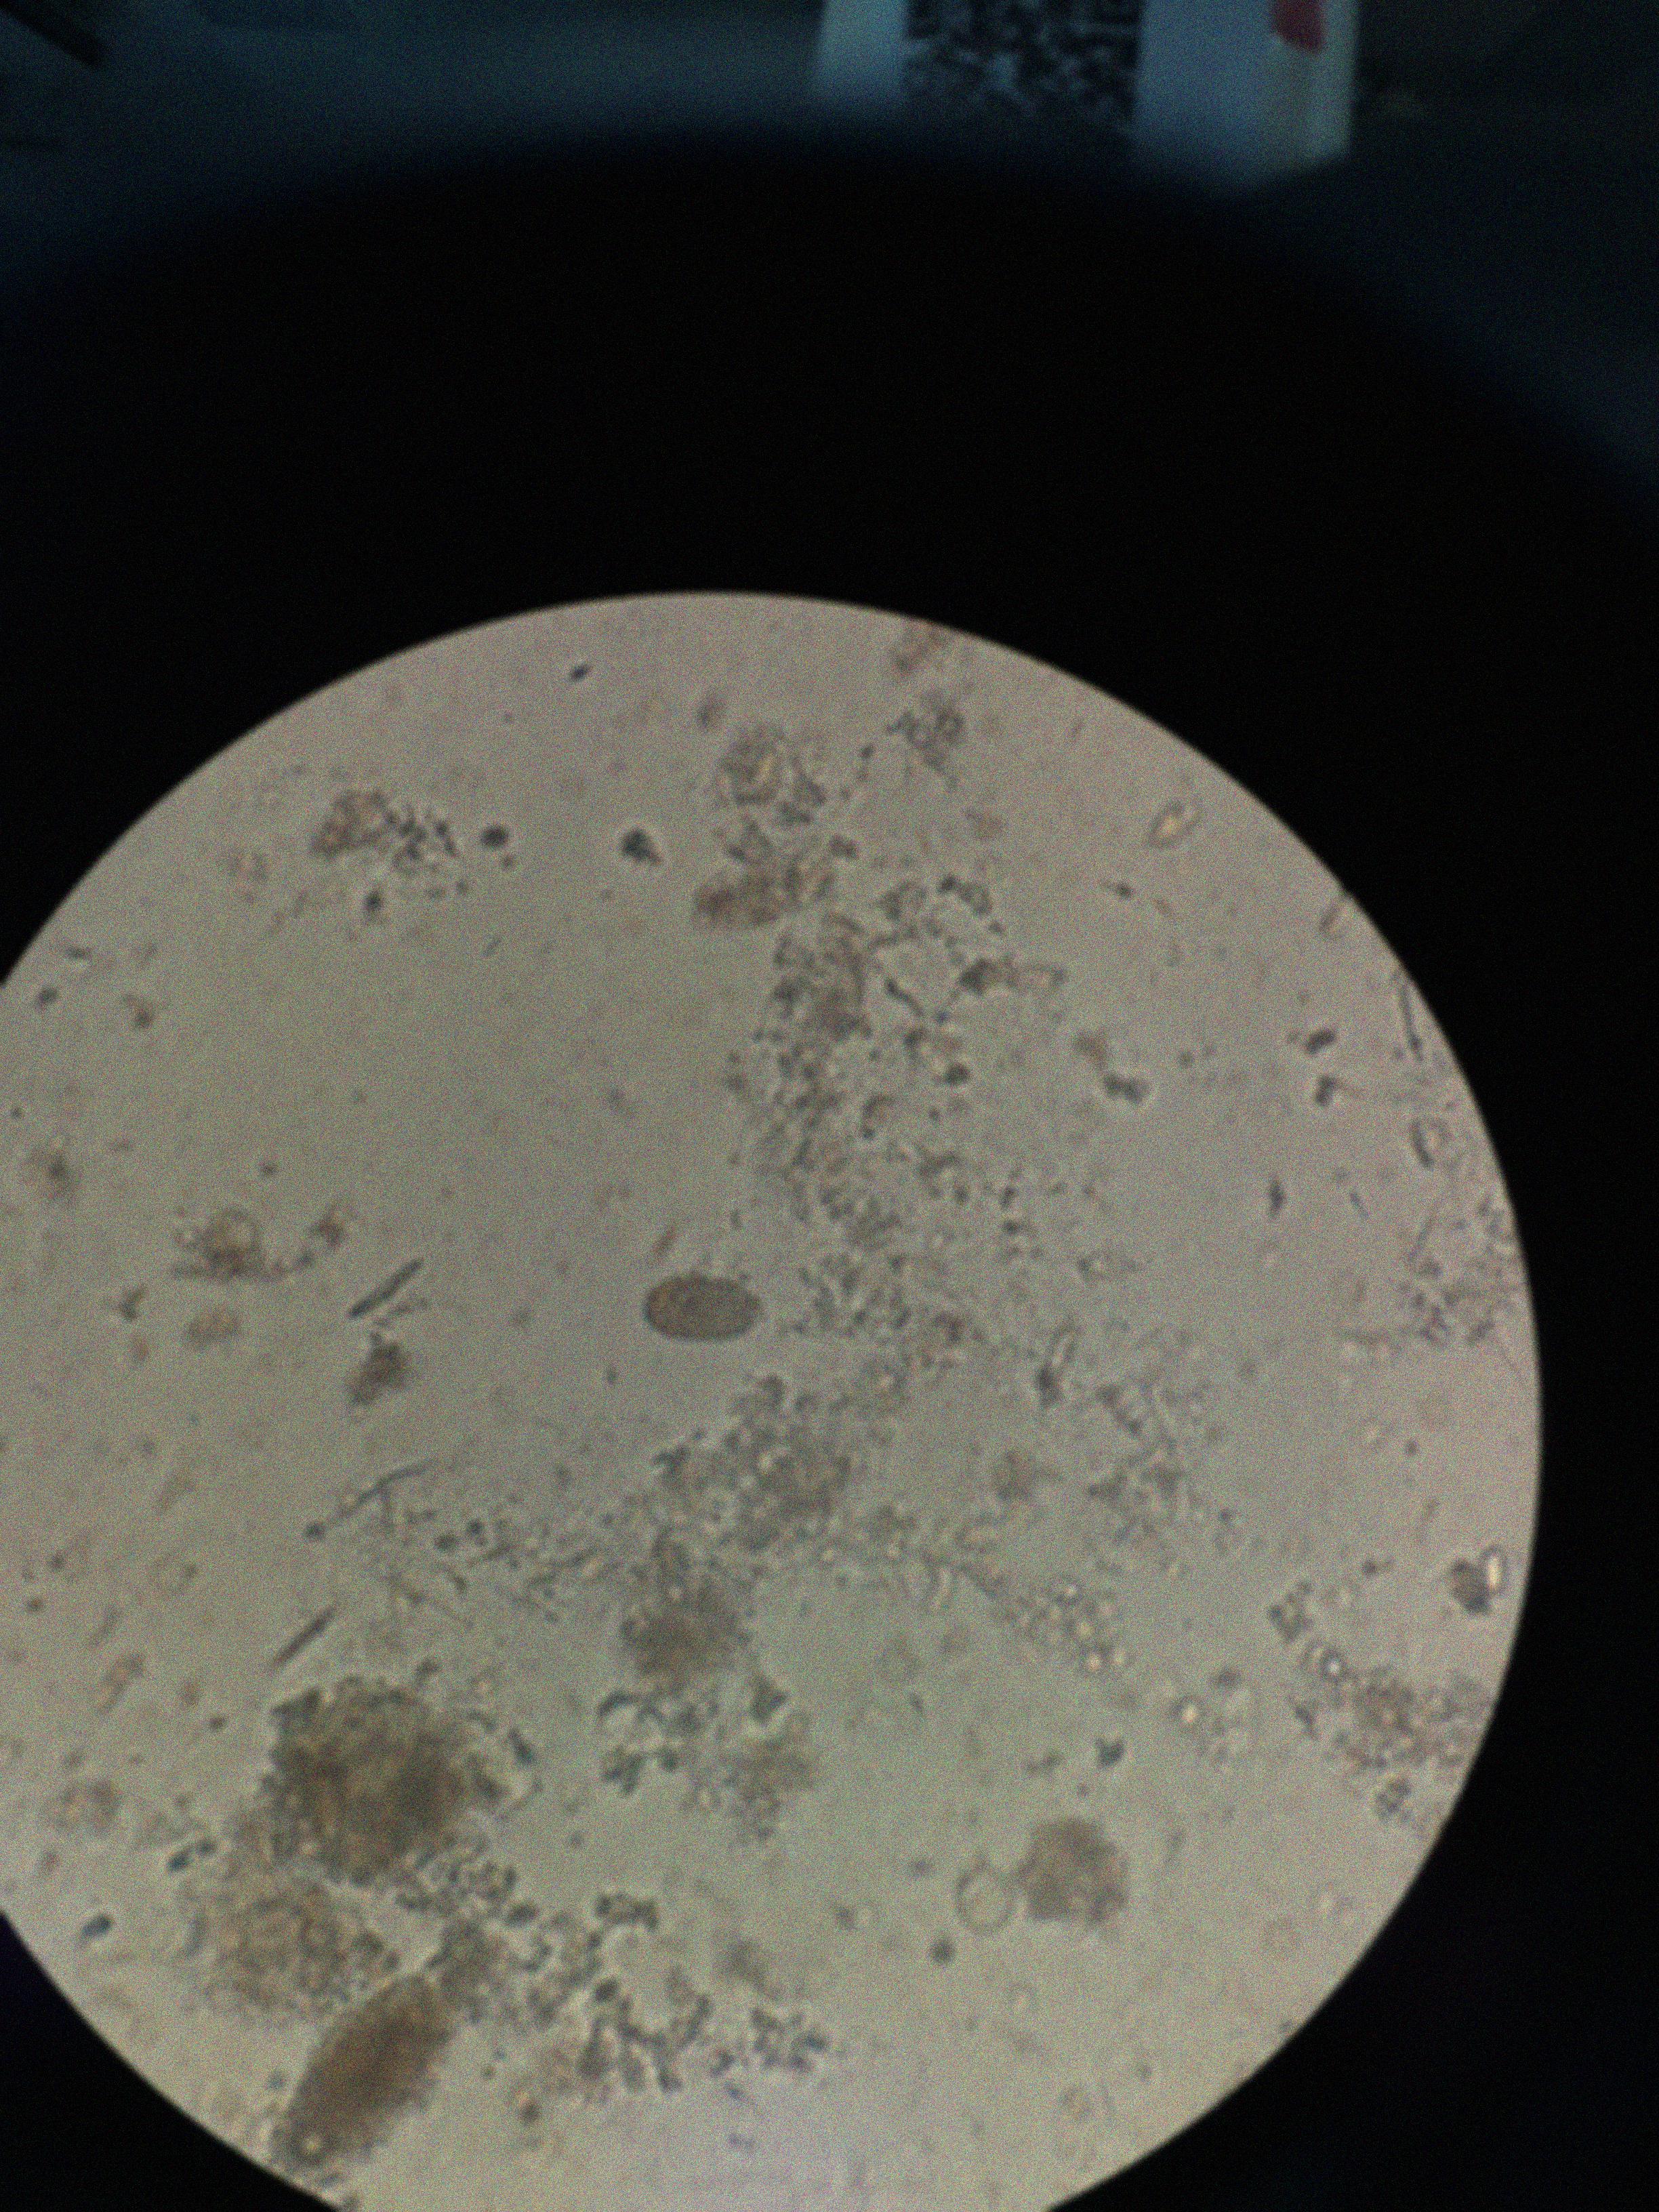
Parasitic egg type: Capillaria philippinensis